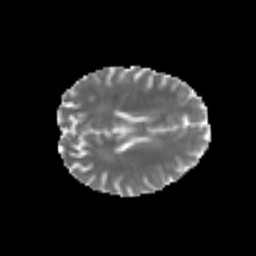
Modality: MD
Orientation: axial
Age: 25
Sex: male
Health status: healthy